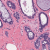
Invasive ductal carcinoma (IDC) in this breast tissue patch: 0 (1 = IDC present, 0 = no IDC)